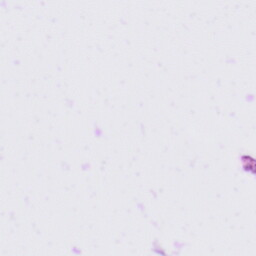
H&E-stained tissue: Tonsil